Interaction volume radius: 5 \u00c5
Interaction volume height: 20 \u00c5
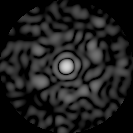
Disorder parameter: 0.8434